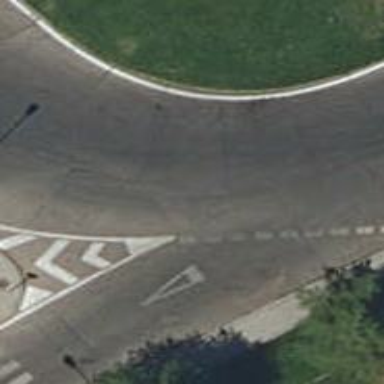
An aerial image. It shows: Road with "give way" sign.